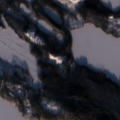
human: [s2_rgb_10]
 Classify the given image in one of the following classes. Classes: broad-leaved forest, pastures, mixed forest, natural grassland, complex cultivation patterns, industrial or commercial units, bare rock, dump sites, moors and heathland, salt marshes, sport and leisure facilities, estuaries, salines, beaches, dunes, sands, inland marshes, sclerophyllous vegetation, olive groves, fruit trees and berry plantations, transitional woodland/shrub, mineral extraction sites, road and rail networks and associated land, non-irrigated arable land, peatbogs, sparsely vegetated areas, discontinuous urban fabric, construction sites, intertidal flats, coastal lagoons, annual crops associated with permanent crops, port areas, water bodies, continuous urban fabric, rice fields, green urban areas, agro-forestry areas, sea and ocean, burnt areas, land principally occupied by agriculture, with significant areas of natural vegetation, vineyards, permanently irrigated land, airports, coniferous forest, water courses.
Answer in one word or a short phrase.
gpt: coniferous forest, water bodies